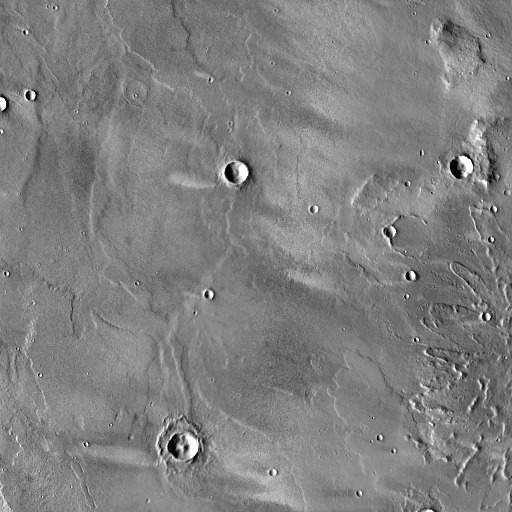
Crater classes present: Background, Other, Layered, Buried